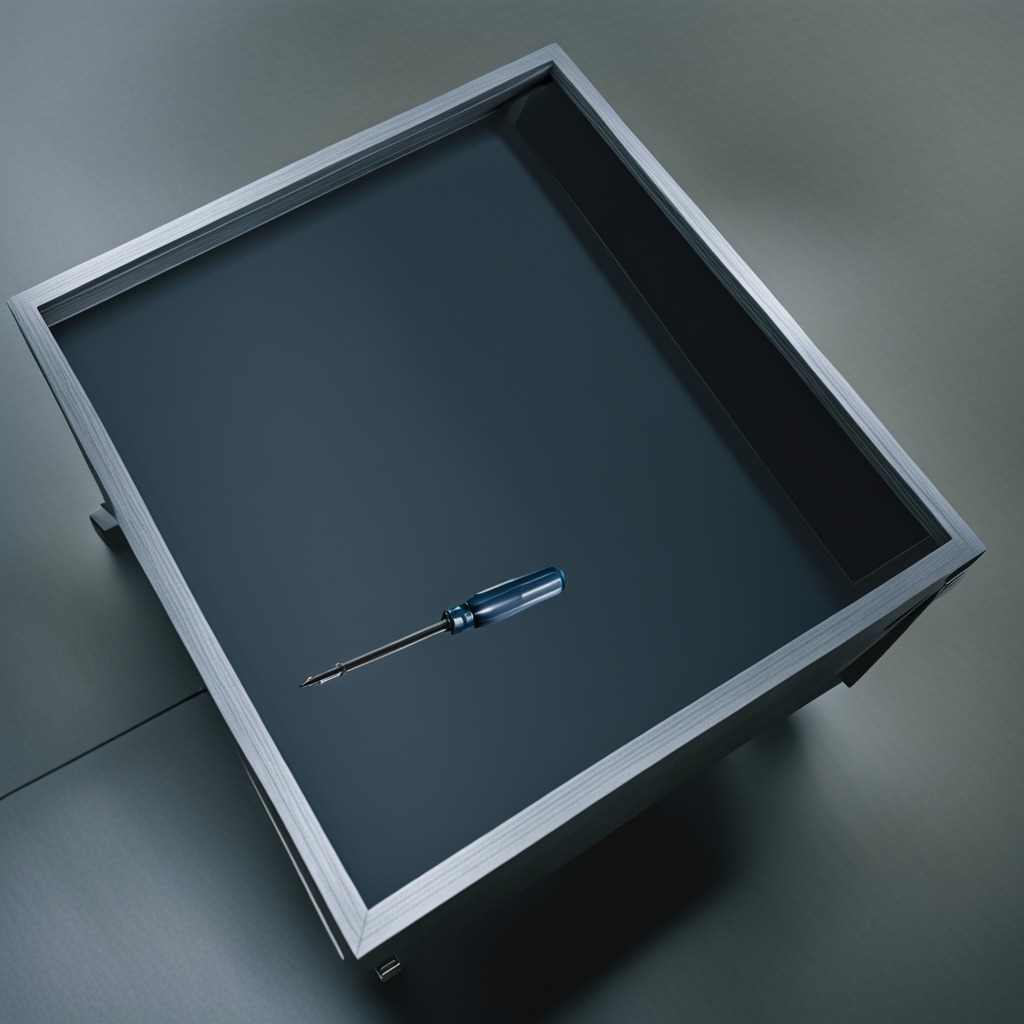
A screwdriver is lying on a toolbox surface in an airplane hangar workshop.